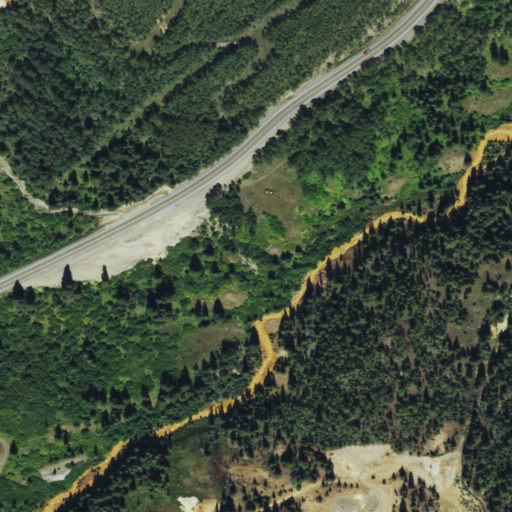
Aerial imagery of valley in Colorado named McIntyre Gulch containing deciduous forest, evergreen forest, mixed forest, open development, low intensity development, barren land, and grassland